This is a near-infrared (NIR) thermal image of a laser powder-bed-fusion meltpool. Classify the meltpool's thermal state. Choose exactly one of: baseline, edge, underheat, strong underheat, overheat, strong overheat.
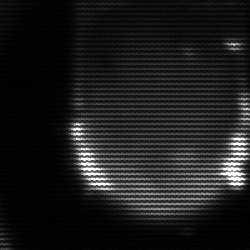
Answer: edge